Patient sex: M
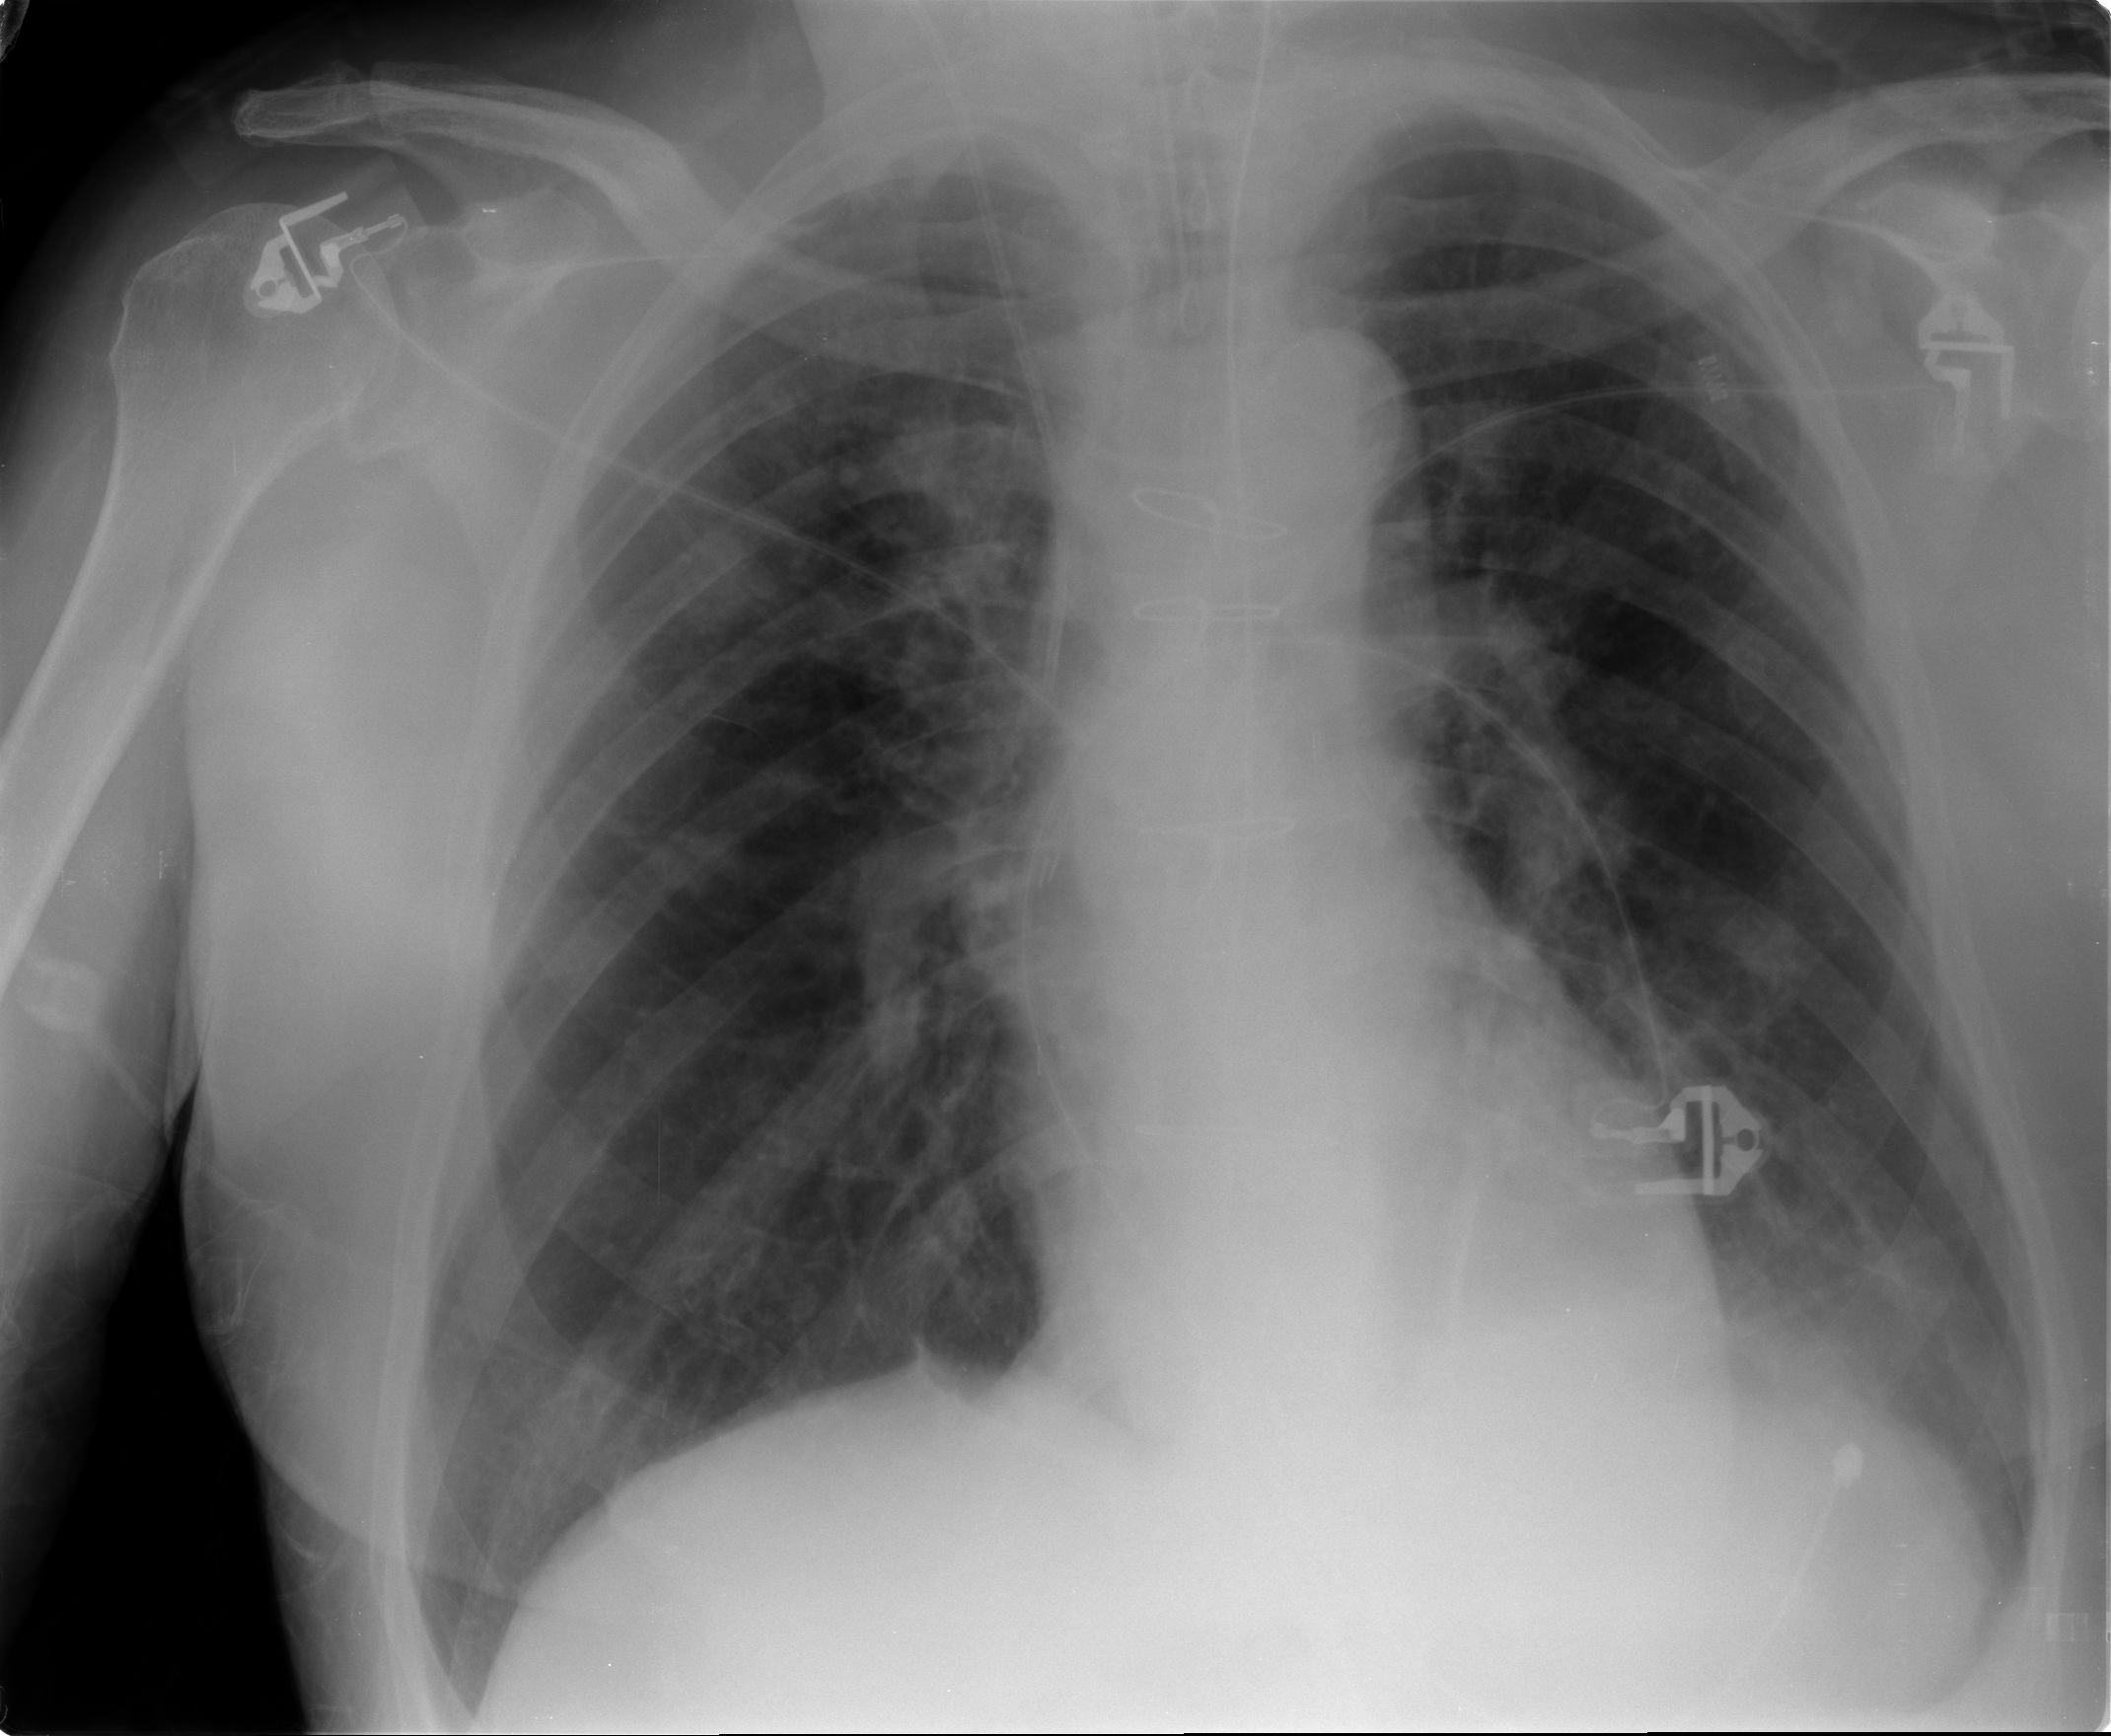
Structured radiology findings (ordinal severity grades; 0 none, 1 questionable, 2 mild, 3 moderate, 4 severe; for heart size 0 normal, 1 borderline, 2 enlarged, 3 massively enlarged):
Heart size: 0
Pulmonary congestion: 0
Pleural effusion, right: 0
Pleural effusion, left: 0
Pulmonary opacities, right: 2
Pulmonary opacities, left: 0
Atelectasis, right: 2
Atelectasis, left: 1